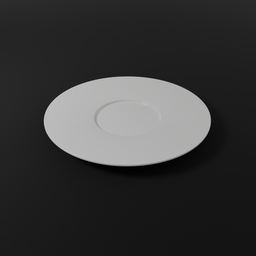
Label: tools